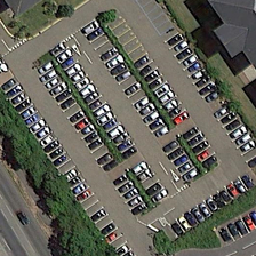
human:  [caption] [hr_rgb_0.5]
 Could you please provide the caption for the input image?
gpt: The car was properly parked on the road.

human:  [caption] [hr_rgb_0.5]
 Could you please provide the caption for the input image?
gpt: The bright green trees are on the side of the road.

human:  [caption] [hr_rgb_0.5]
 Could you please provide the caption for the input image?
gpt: Bright green trees are on the road.

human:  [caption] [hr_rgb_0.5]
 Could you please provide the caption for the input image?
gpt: The car parked neatly on the road.

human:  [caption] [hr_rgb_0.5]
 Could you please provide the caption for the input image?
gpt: The light green trees are on the side of the road.